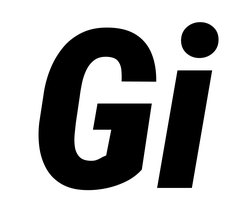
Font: Roboto-Italic_Condensed_Black_Italic